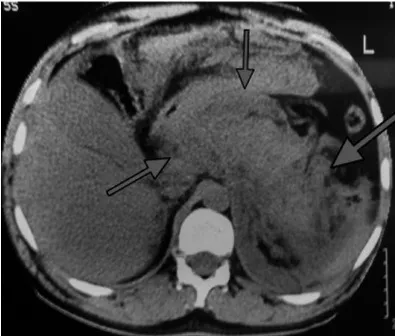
Computed tomography presented acute peri-pancreatic collections and
necrosis.
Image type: radiology (ct)